Interaction volume radius: 10 \u00c5
Interaction volume height: 30 \u00c5
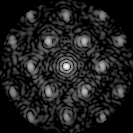
Disorder parameter: 0.4319